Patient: sex M, age 32
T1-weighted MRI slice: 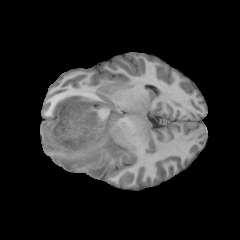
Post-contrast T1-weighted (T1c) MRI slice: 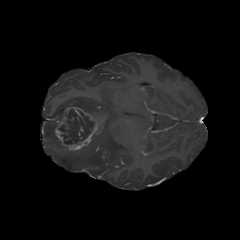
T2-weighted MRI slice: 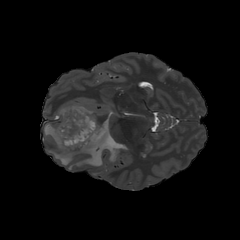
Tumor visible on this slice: yes
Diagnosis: Glioblastoma, IDH-wildtype
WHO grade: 4